Brain MRI, t1w sequence, axial 2D slice.
Patient: age 35, sex F, weight 95 kg, height 1.95 m
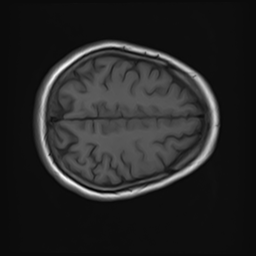